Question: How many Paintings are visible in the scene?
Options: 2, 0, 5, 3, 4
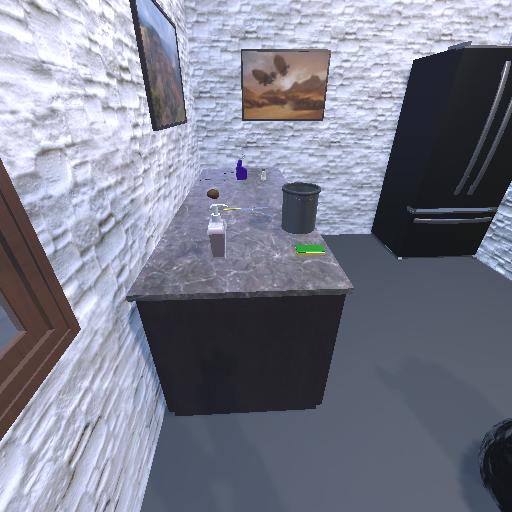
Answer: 2